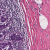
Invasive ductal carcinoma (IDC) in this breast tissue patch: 0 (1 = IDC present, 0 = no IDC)